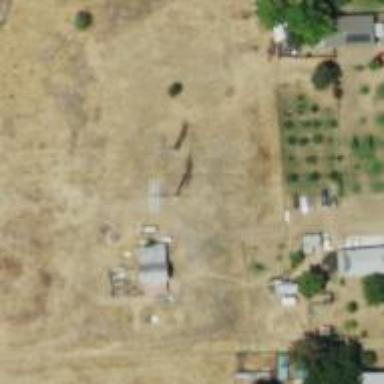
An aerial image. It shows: Power pole.